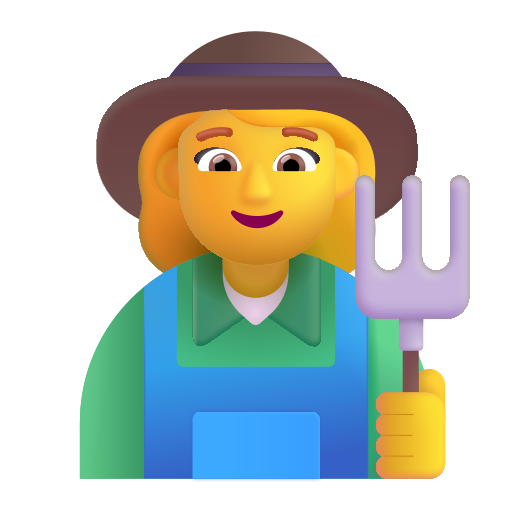
woman farmer color default